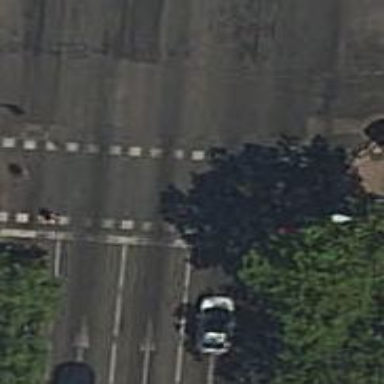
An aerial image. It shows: Footway with traffic signals at crossing.